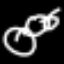
Label: squiggle